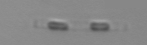
Label: Leptocylindrus